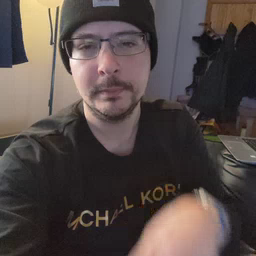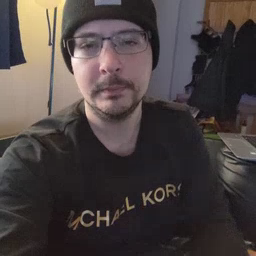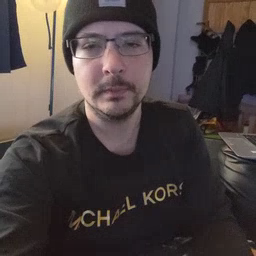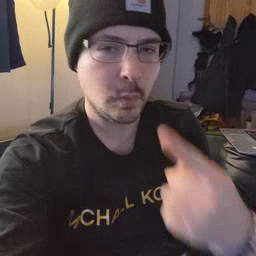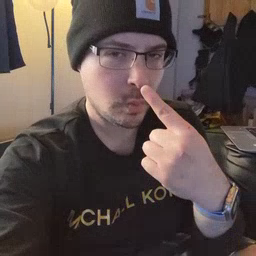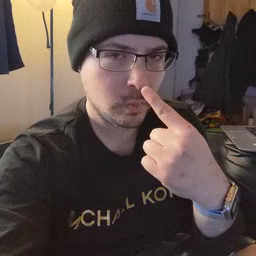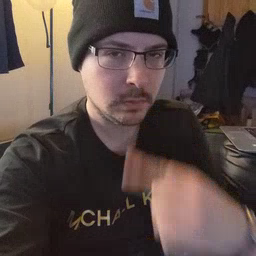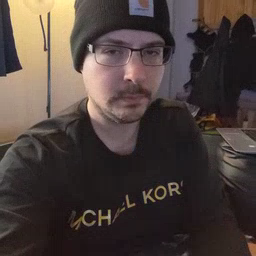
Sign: nose